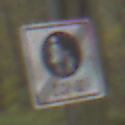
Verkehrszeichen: EndeFussgaengerzone
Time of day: MorningAfternoon
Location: Outdoor (Nature)
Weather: Overcast
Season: Autumn
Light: Natural